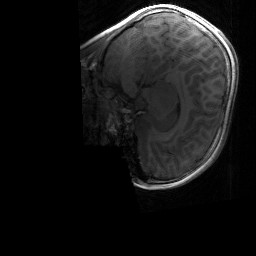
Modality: T1w
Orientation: sagittal
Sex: female
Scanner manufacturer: siemens
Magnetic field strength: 3 T
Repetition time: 1.9 s
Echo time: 0.00243 s